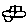
Label: car